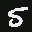
Label: 5